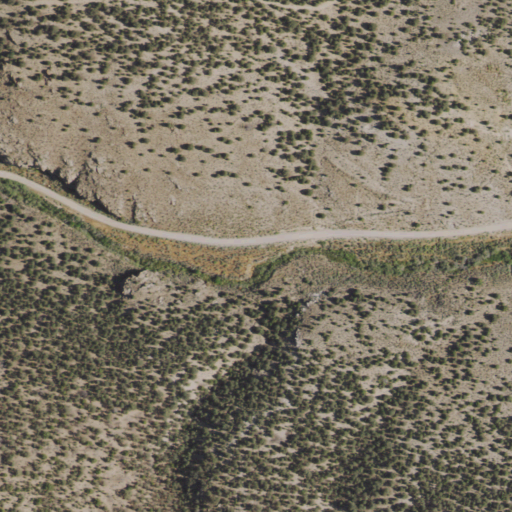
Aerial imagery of valley in Nevada named Egan Canyon containing shrub, evergreen forest, and herbaceous wetlands